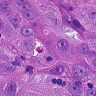
Metastatic tissue present: yes